Question: I'm working on Java projects with Spring Boot and Maven and I'm using Intellij and I want to know if building a a project from Intellij menu: Build -> Build Project is the same thing with building a project with Maven: 'mvn clean install'. If not, what is the difference? Thank you
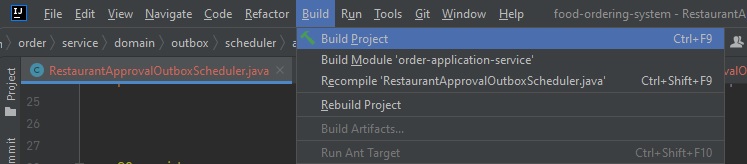
Answer: If you build/compile from intellij or eclipse it will just compile the source code whereas will build/compile the source and creates the jar file.